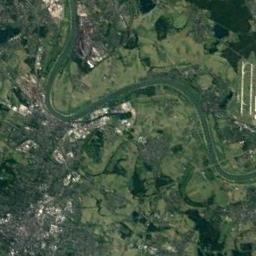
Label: river